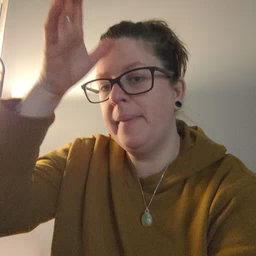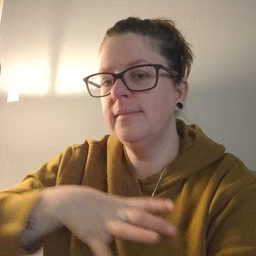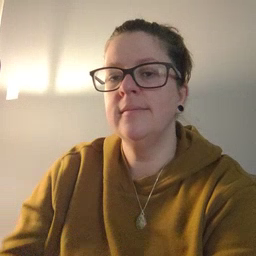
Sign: man